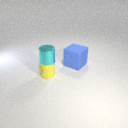
small yellow rubber cylinder below small cyan metal cylinder